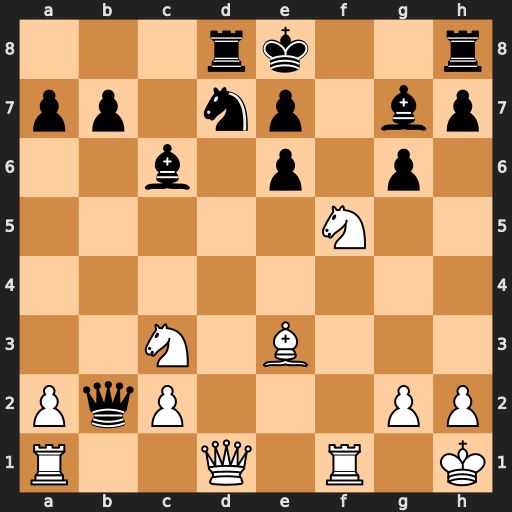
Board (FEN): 3rk2r/pp1np1bp/2b1p1p1/5N2/8/2N1B3/PqP3PP/R2Q1R1K
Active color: w
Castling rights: k
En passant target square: -
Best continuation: Nxg7#